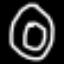
Label: donut